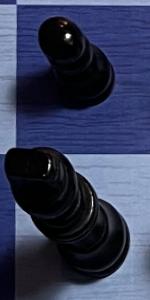
Label: King_Black